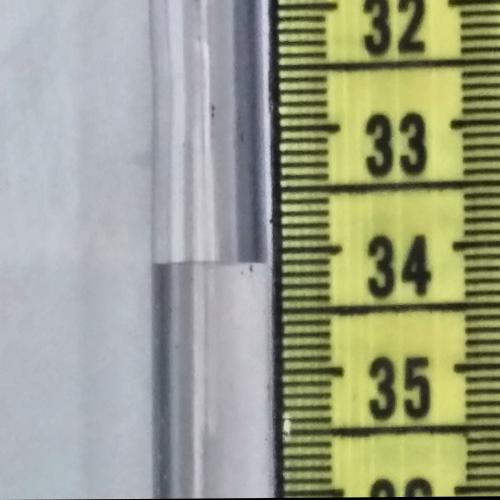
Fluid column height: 34.1 cm